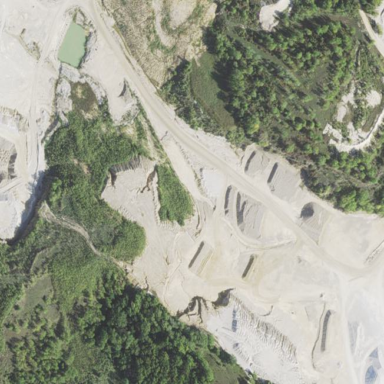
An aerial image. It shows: Quarry area that is man-made.